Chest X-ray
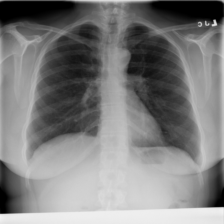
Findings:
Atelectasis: negative
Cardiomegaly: negative
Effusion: negative
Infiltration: positive
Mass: negative
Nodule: negative
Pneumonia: negative
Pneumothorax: negative
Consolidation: negative
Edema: negative
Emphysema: negative
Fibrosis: negative
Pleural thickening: negative
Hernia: negative